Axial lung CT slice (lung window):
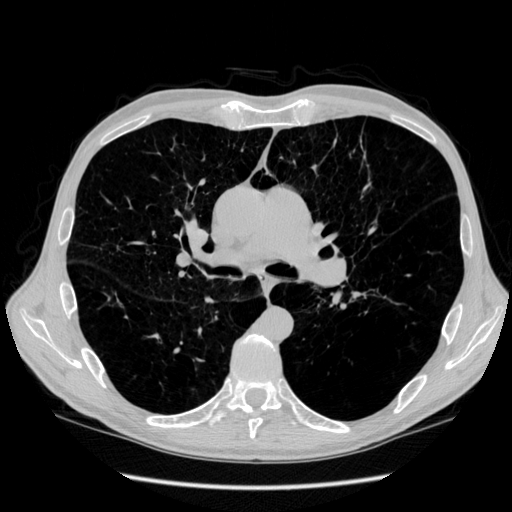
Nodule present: no